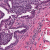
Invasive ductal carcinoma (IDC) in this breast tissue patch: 0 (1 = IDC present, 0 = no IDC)